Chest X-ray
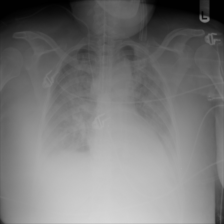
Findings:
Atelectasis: negative
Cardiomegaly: negative
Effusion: negative
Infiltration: positive
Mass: negative
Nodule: negative
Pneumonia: negative
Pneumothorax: negative
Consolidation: negative
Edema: negative
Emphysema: negative
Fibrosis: negative
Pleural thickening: negative
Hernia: negative